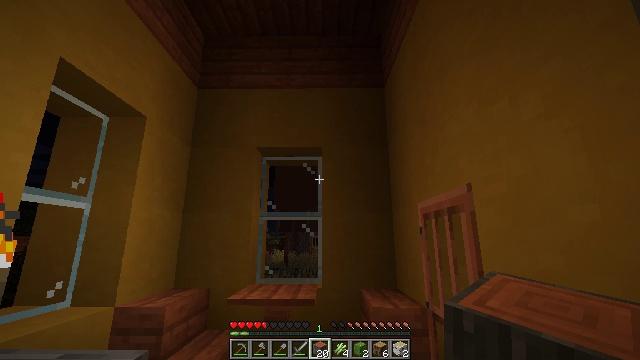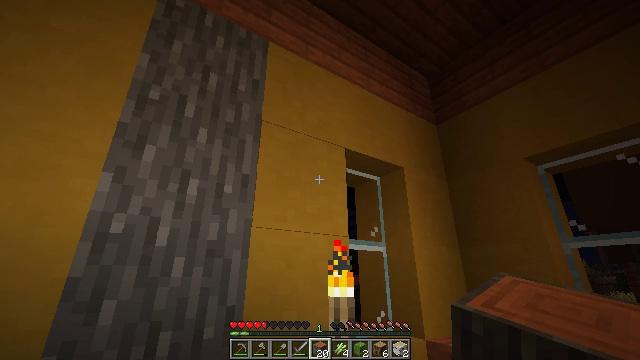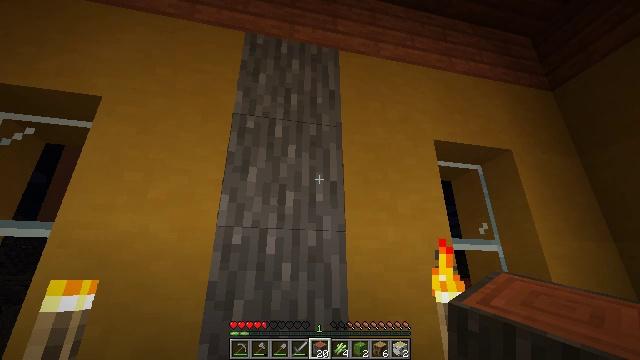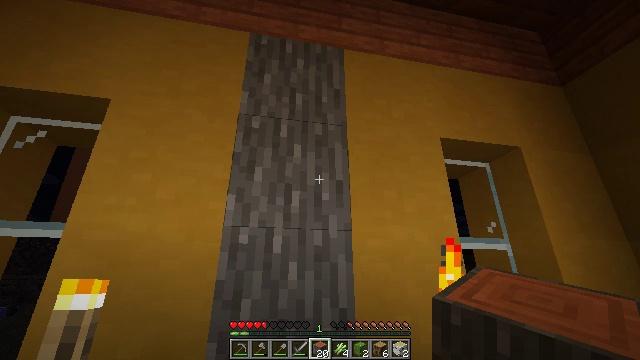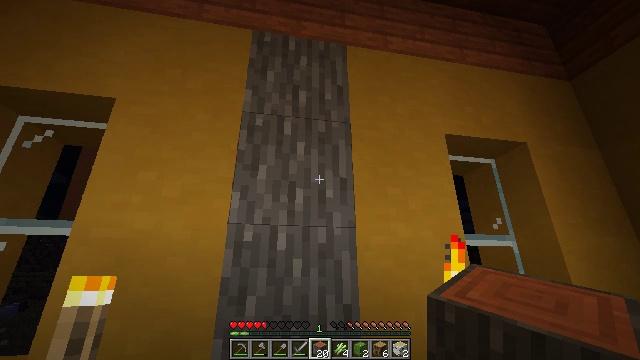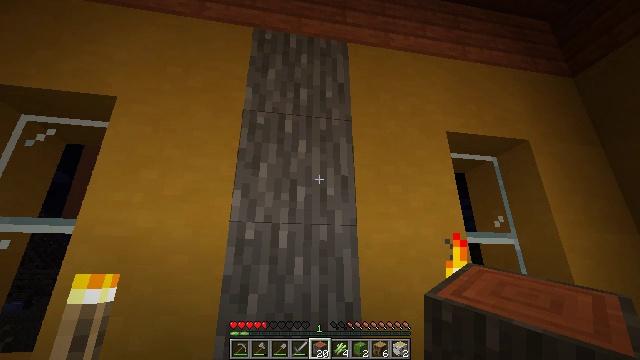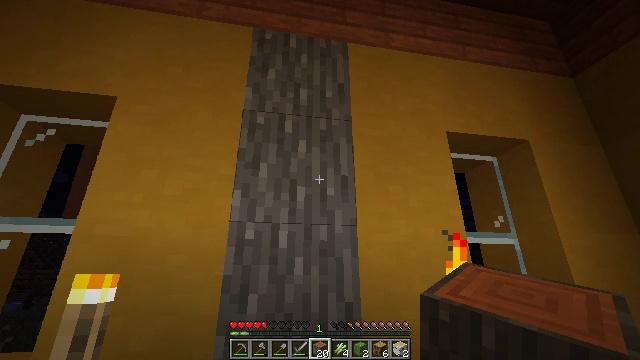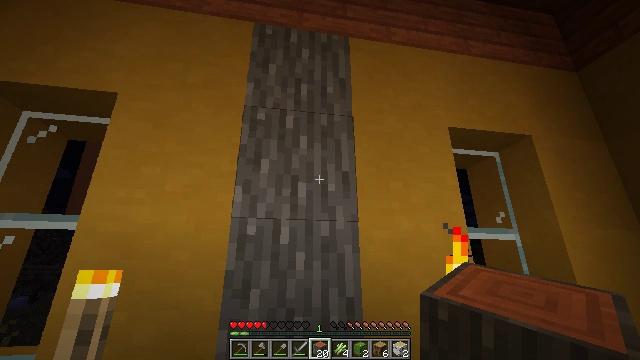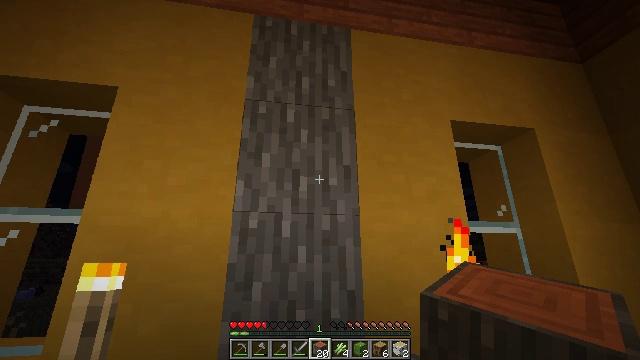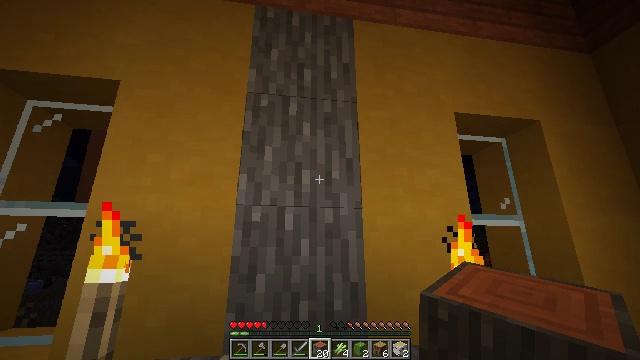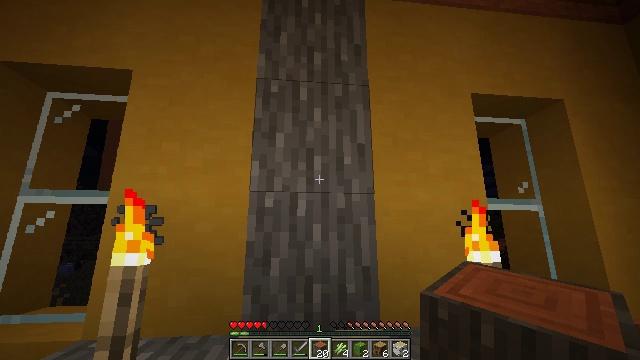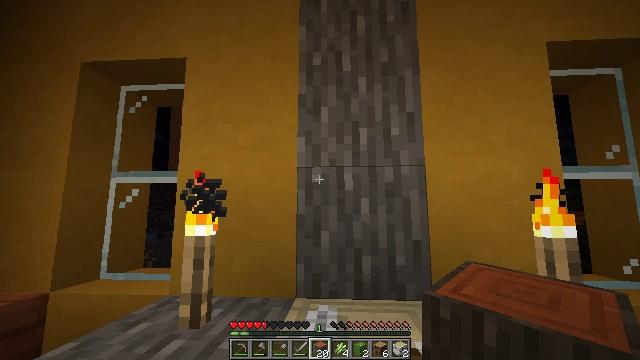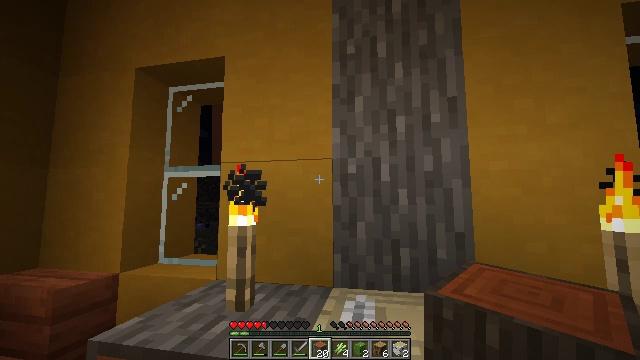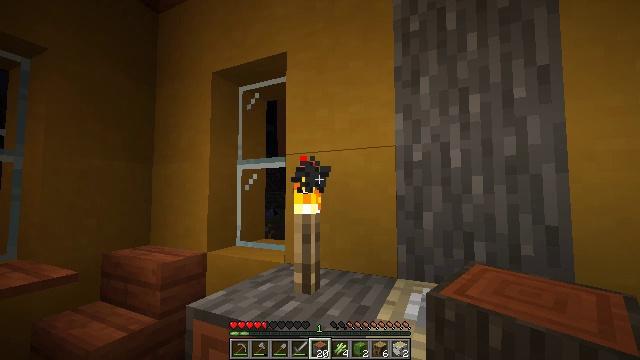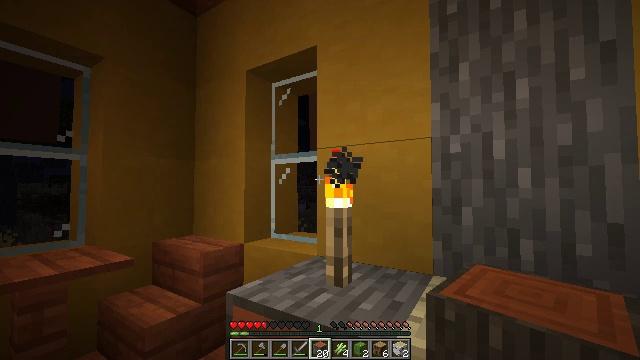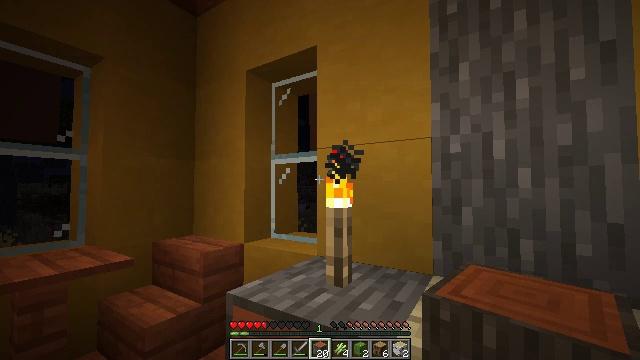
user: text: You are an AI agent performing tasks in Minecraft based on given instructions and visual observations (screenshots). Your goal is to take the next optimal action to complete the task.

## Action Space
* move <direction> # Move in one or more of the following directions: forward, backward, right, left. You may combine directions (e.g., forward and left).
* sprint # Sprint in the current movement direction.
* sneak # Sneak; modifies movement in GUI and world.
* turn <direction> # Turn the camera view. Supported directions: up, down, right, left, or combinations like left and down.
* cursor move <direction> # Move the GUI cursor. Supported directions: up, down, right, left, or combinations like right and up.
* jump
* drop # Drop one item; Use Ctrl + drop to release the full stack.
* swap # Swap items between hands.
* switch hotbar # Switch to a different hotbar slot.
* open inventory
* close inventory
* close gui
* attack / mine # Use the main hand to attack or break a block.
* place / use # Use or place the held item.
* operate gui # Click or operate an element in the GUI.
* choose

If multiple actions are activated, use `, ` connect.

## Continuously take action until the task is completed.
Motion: motion action
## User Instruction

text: Break and collect the fletching table.
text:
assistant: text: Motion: turn left and up
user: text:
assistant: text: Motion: turn left
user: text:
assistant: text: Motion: turn left
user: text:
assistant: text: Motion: no_op
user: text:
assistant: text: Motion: no_op
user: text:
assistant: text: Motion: no_op
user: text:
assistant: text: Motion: no_op
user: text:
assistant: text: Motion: turn down
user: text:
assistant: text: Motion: turn down
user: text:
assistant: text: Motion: turn left and down
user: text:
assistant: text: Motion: turn left and down
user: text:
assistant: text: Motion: turn left and down
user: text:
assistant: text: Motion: turn left and down
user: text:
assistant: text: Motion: turn left and down
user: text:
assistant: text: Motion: no_op
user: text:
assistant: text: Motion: no_op
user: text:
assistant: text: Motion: no_op
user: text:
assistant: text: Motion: no_op
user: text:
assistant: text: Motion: no_op
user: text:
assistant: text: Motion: turn left and down
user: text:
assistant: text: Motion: turn left and down
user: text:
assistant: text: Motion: turn left and down
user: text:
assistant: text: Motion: turn down
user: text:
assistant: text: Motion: turn right and down
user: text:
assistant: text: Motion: turn right and down
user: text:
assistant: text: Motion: turn right
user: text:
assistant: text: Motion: no_op
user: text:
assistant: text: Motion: no_op
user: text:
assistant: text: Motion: turn right and down
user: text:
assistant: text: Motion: no_op